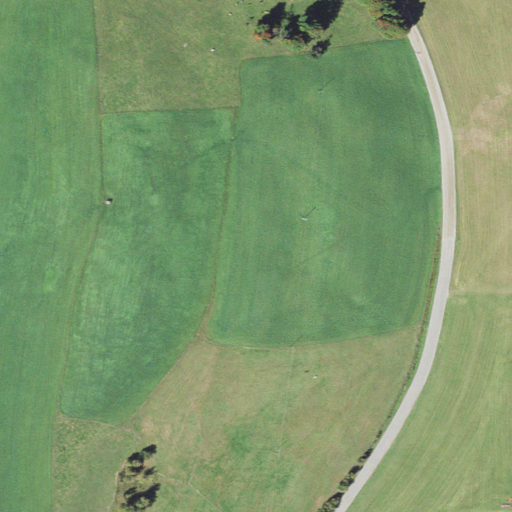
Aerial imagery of mountain in Vermont named Nelson Hill containing pasture, open development, low intensity development, and deciduous forest